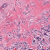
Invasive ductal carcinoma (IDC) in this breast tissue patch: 1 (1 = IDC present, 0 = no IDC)